Question: I want to create a Bar (like that of Volume Bar or Progress bar) . A Bar as such which is a rectangle and has a default colour say Black, then when i touch the bar from one side to other it changes colour to the point when i habe touch it
My research says one can use TouchEvent.MOVE for this .But am confused as to how to proceed about it Please Guide me
A Progress Bar as shown below

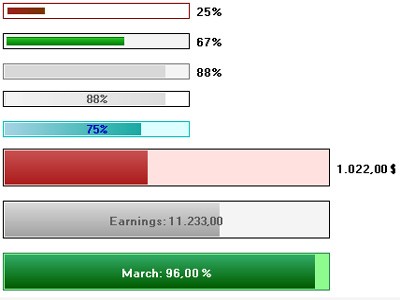
Answer: Please download and configure sample code from the BlackBerry Developer Support Knowledge Base:
<URL>